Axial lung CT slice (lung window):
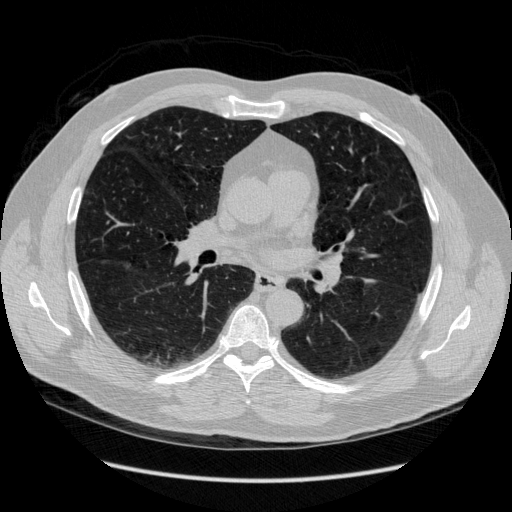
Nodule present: no